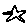
Label: star